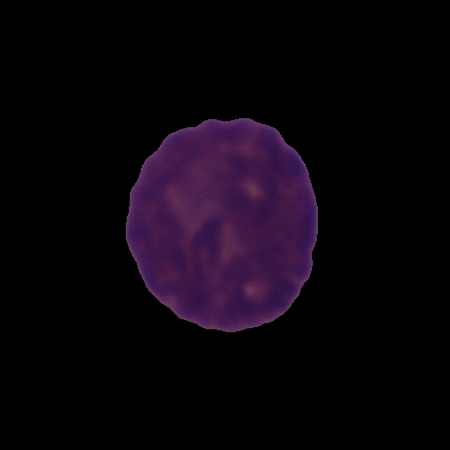
Label: cancer